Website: lowes
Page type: customer-info-address
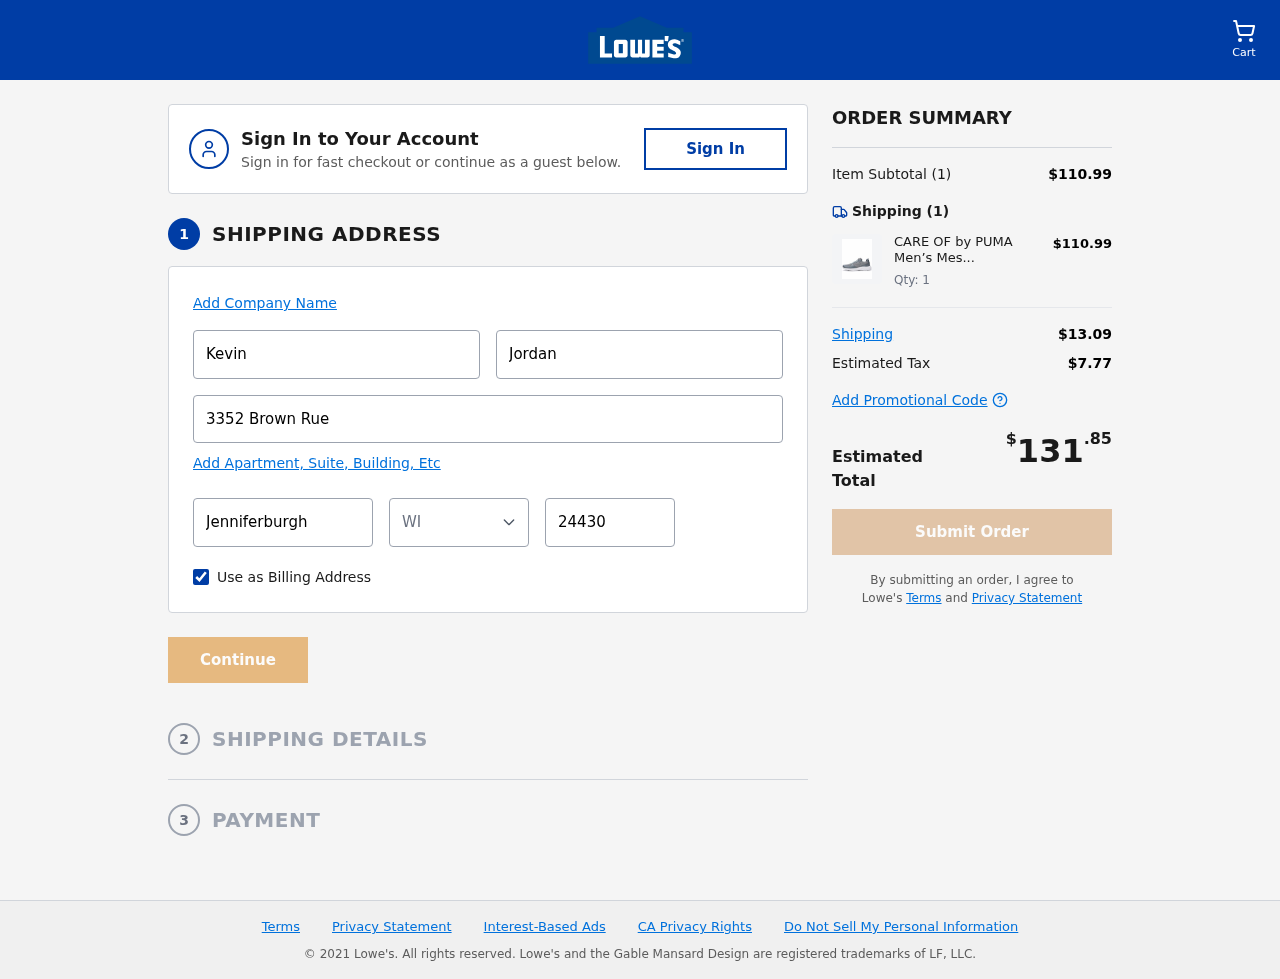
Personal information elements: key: PII_CITY
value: Jenniferburgh
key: PII_FIRSTNAME
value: Kevin
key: PII_LASTNAME
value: Jordan
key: PII_POSTCODE
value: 24430
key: PII_STATE_ABBR
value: WI
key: PII_STREET
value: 3352 Brown Rue
Product elements: key: PRODUCT1_NAME
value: CARE OF by PUMA Men’s Mesh Low-Top Trainers, Grey, US 11
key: PRODUCT1_PRICE
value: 110.99
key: PRODUCT1_QUANTITY
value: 1
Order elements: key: ORDER_NUM_ITEMS
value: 1
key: ORDER_SUBTOTAL
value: $110.99
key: ORDER_NUM_ITEMS2
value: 1
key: ORDER_SHIPPING_COST
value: $13.09
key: ORDER_TAX
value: $7.77
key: ORDER_TOTAL
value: $131.85